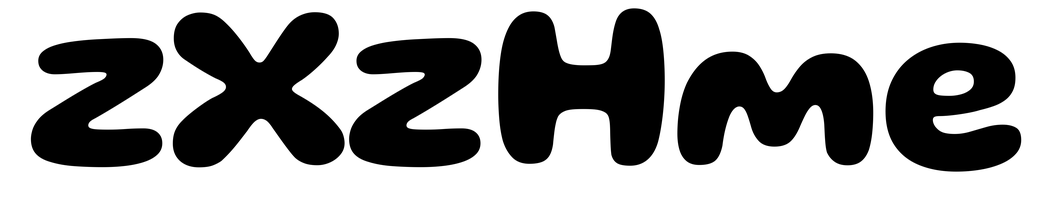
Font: Gluten_Bold